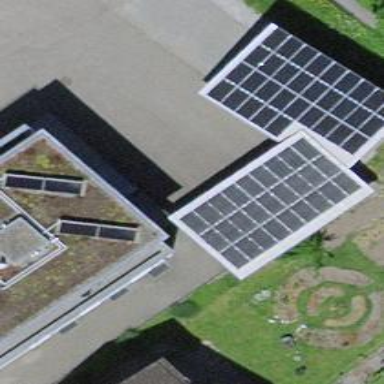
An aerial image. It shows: View of roof of building.